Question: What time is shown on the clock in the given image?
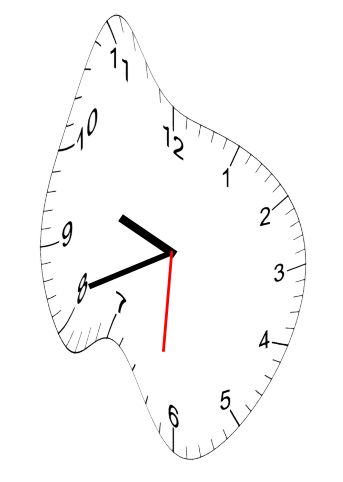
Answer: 09:41:31